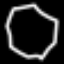
Label: octagon